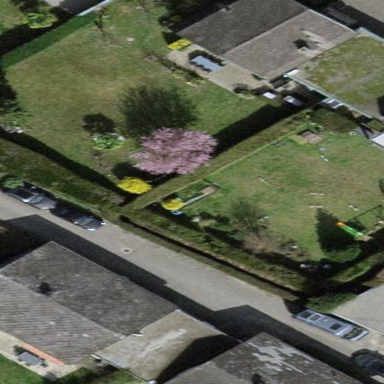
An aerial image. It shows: Garden surrounded by fence.